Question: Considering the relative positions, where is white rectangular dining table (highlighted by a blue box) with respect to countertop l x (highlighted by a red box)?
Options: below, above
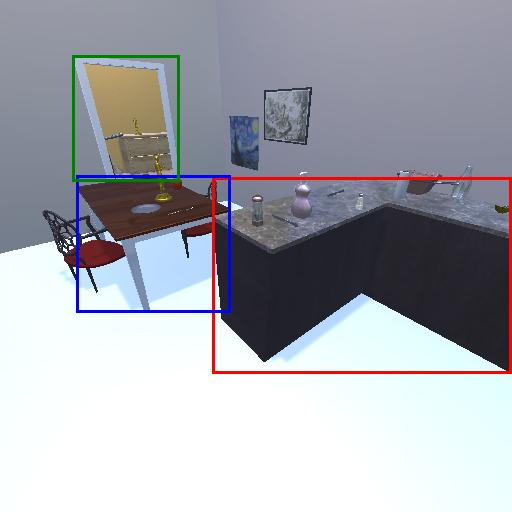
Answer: below